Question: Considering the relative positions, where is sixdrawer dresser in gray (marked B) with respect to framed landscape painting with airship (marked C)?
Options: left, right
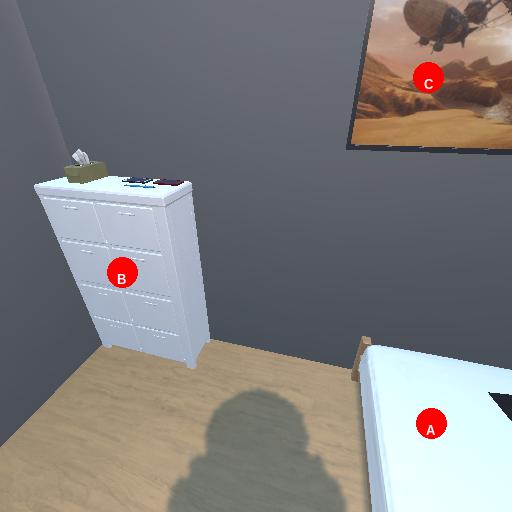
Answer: left